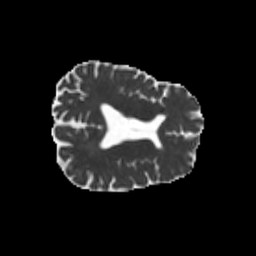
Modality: MD
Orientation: axial
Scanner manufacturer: siemens
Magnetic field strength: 3 T
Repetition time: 8.8 s
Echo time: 0.085 s